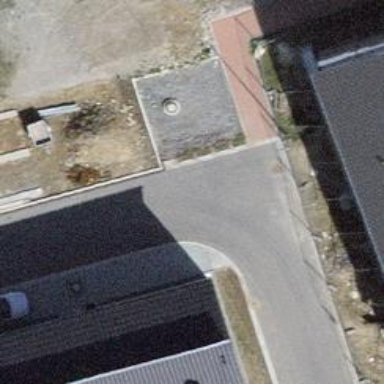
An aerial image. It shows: Smooth asphalt road in residential area.